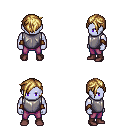
a pixel art fantasy rpg character, male body template, dark elf, purple skin, steel chest armor, magenta pants, blonde pixie cut hairstyle, cloth bracers, maroon shoes, four views (front, back, left, right), 2x2 character sprite sheet, small pixel art, hard edges, no anti-aliasing